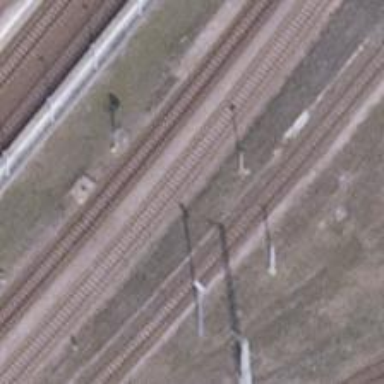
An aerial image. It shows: Railway signal.